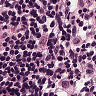
Metastatic tissue present: no